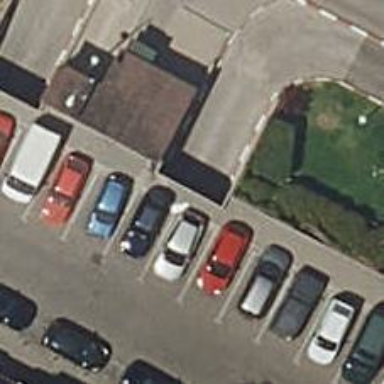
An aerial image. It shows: Parking entrance.